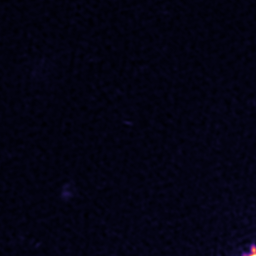
Label: Super-resolution ER image